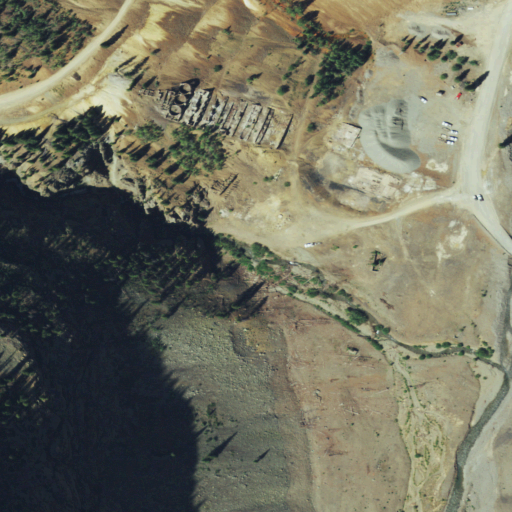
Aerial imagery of valley in Colorado named Eureka Gulch containing barren land, grassland, evergreen forest, shrub, open development, high intensity development, medium intensity development, low intensity development, and open water